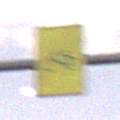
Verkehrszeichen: RadverkehrOhnePfeilsymbol
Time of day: Night
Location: Outdoor (Nature)
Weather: Overcast
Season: NotSpecified
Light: Artificial